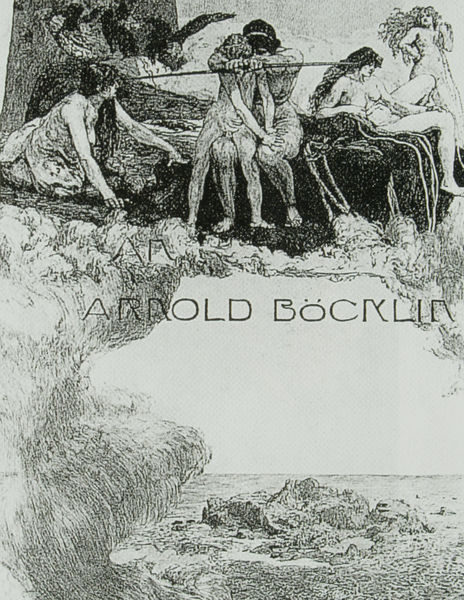
Titel: Frontispiz; Ein Arnold Böcklin gewidmetes Blatt
Künstler: Max Klinger
Standort: (Seriendruck)
Schlagwörter: baum, dunkel, felsen, himmel, mann, meer, nackt, vogel, wasser, wolken, akte, frauen, landschaft, menschen, see, sitzen, ufer, brust, busen, frau, grau, haar, hell, männer, schwarz, weiss, zeichnung, tuch, wiese, symbolismus, teppich, falten, stein, steine, signatur, ast, erde, natur, gewässer, gewand, haare, sitzend, gewänder, paar, personen, blatt, locken, stock, engel, beine, brüste, küste, schrift, welle, wellen, kuss, bogen, stab, berge, fels, grafik, figuren, vorsprung, hands, men, white, women, black, gray, hair, jugendstil, lady, sitting, symbolism, woman, maler, looking, print, nackte, hoch, name, tusche, höhe, starnd, schweben, druck, lithographie, schwarzweiss, druckgrafik, schraffur, radierung, stich, titel, künstler, illustration, beschriftung, plakat, titelblatt, namen, buchumschlag, cover, sad, götter, angel, cloud, clouds, man, naked, nude, rock, rocks, tree, böcklin, faun, musen, lap, ocean, sea, water, waves, germany, island, feet, speer, felsvorsprung, coast, drawing, paper, amor, black and white, weisss, bird, etching, sketch, woamn, myth, arnold, pfeil, arnold böcklin, kriechen, couple, seascape, wave, arms, muse, signature, verteidigung, engraving, legs, breasts, goddess, book, nakct, dramatic, fairies, romantik, pfeil und bogen, blank, tan, vöhel, branch, arrow, bow, titelblat, an arnorld böcklin, fliegender teppich, klinger, penis, hite, baumeln, looking down, bocklin, trauer, an, grief, clif, peole, boobs, tits, title, shite, laying, harmony, verzweiflung, human form, crests, ankles, look down, bocknlin, drwawing, female nude, naked lady, rigls, wemon, mith, tab, arnold bocklin, 파도타기, 암초, 바다, arnold life on tree with blocking water